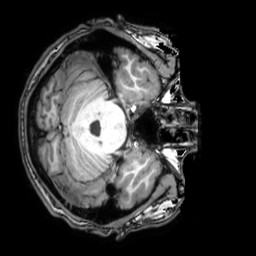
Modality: T1w
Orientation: axial
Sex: male
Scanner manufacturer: philips
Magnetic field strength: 3 T
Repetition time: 0.008147 s
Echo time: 0.00372 s